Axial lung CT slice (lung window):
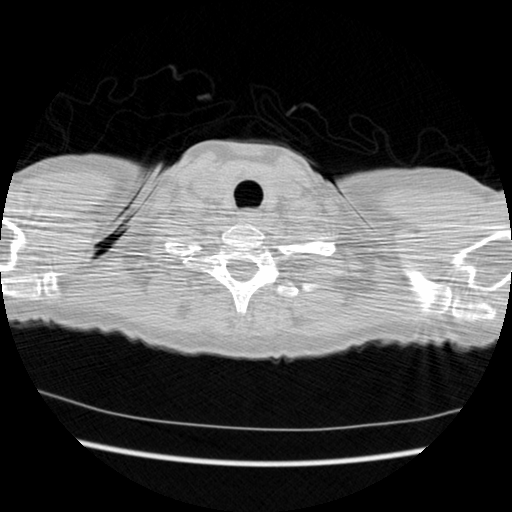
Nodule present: no